Question: I get this colorful shape when I push to my remote branch. It has never happened before and I have been working on this branch for a long time. It happened twice and then stopped happening again. I am not sure what it means. Here's a screenshot:

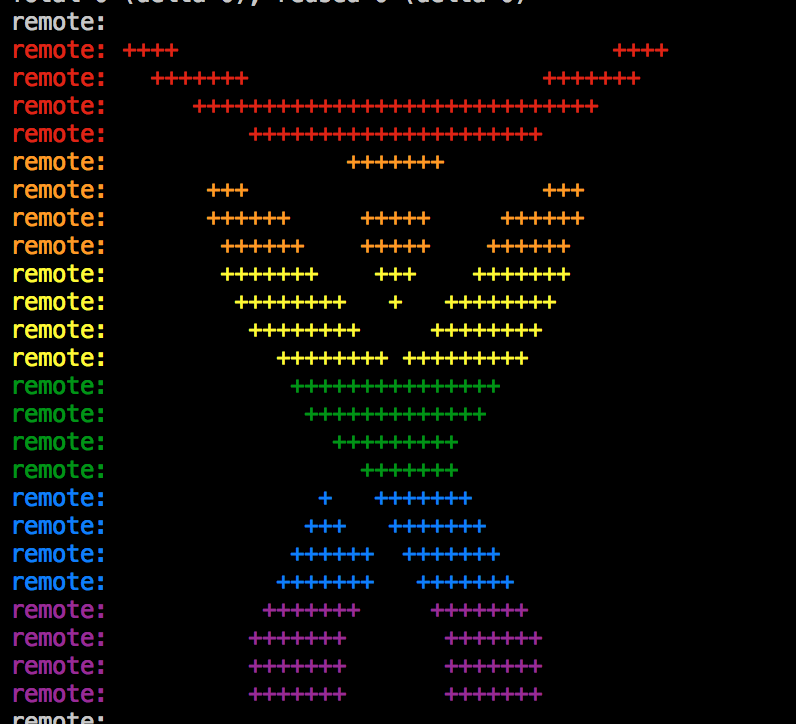
Answer: This is a great question! And the answer surprisingly, and for once, resides in .
Source: <URL>